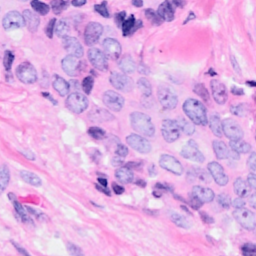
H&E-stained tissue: Breast